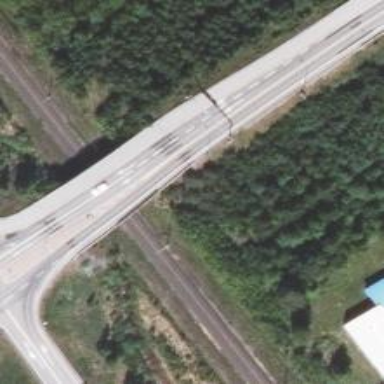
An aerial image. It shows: Bridge with asphalt surface carrying trunk highway.